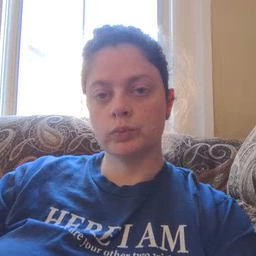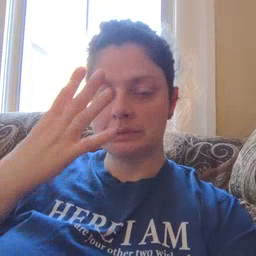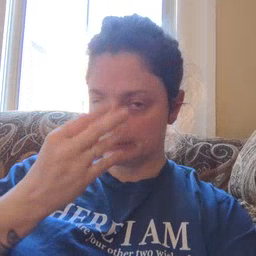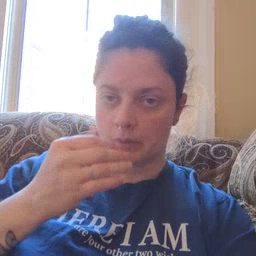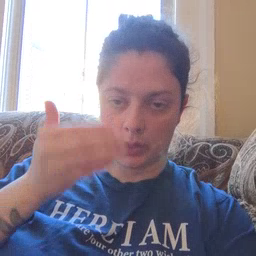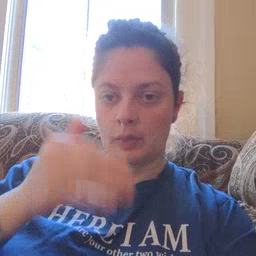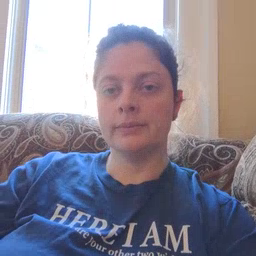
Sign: sleepy